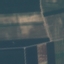
Land use / land cover: AnnualCrop